Question: '''
NSString *anError = nil;
id plist;
plist = [NSPropertyListSerialization propertyListFromData:rawCourseArray mutabilityOption:NSPropertyListImmutable format:&format errorDescription:&anError];
if (anError != nil){
[anError release];
}
'''
The above code causes a memory leak every time I call it. I am releasing the error but still there is a leak. I haven't seen any resolution to this issue. I posted this already and most respond that this is not a leak. But see here in the leak performance tool:

I need this fixed because eventually my app crashes. Any ideas? Many thanks
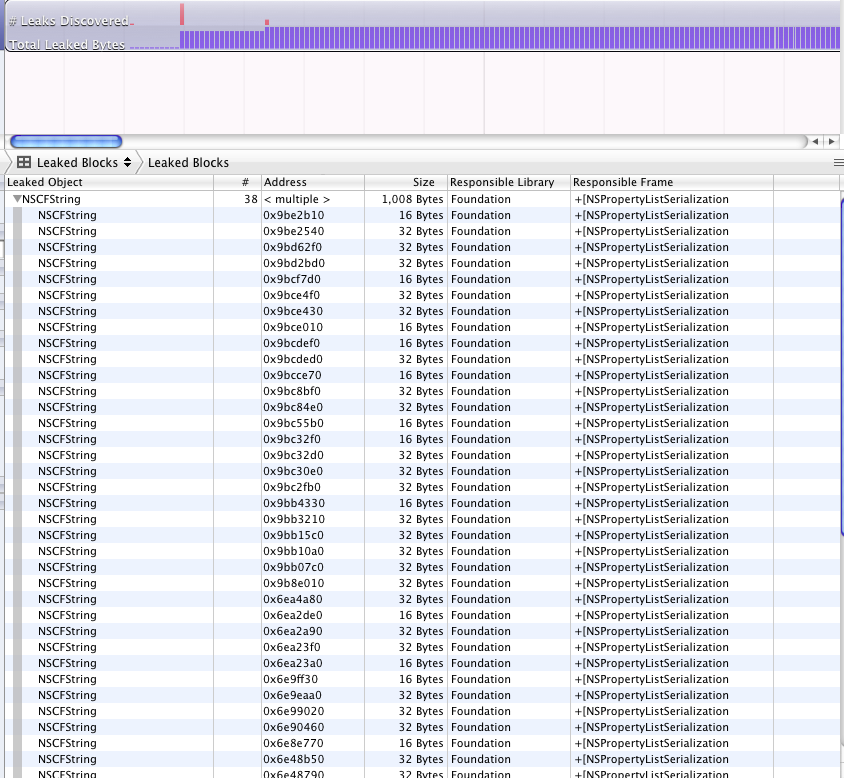
Answer: I had the same problem. Used propertyListWithData:options:format:error: with same result. Used NSDictionary initWithContentsOfFile with same result:
Leaked Object # Address Size Responsible Library Responsible Frame
NSCFNumber,19 < multiple > 304 Bytes MediaToolbox FigRemote_CreatePropertyListFromBinaryPListData
FWIW - I only have dictionaries and arrays and strings in the pList, no numbers.
The issue is not the error object (or string in your method). The issue is not plist above, since it should be autorelease. In the end, I gave up and reimplemented using JSON and:
<URL>
==> no more leak.
Best,
Fred